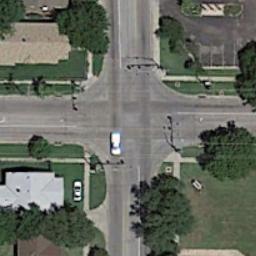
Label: intersection